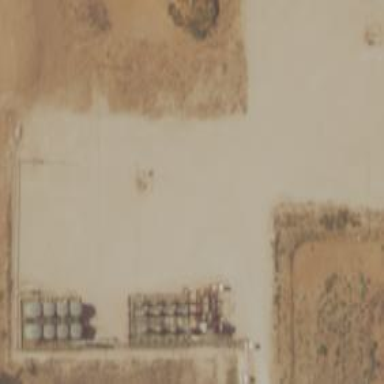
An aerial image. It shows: Petroleum well.